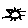
Label: sun